Interaction volume radius: 5 \u00c5
Interaction volume height: 15 \u00c5
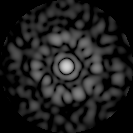
Disorder parameter: 0.845